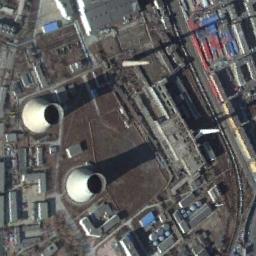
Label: thermal_power_station